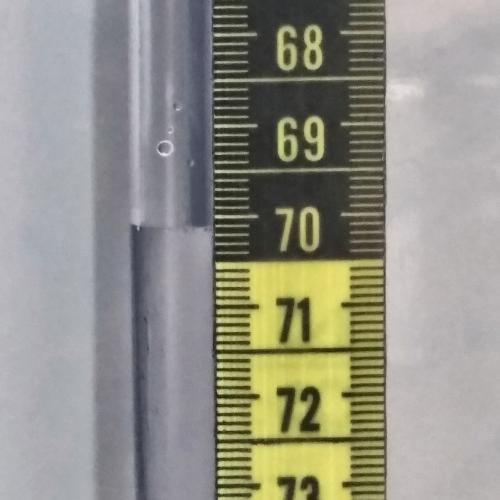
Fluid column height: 70.1 cm